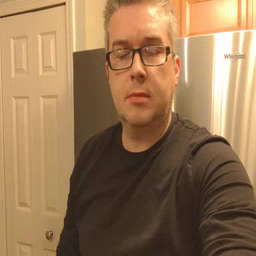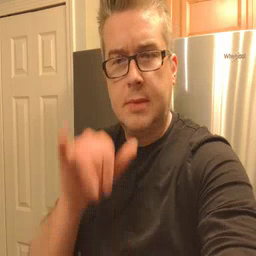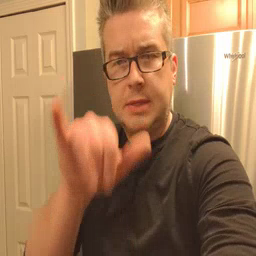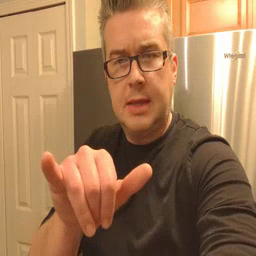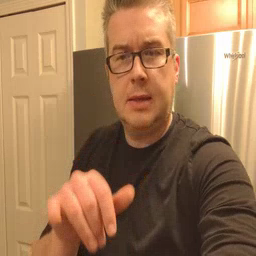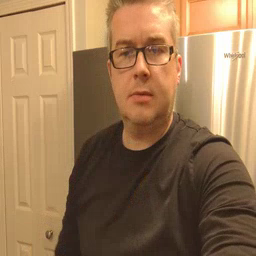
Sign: stay